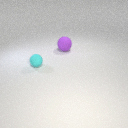
large purple rubber sphere to the right of small cyan rubber sphere